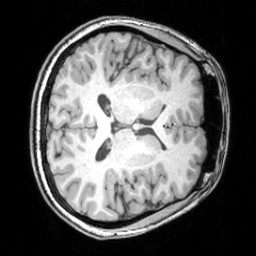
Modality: T1w
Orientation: axial
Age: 22
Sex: female
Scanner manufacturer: siemens
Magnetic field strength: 3 T
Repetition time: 1.81 s
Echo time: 0.00351 s